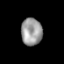
Tissue: prostate
Cell type: Myeloid cells
Senescence score: 0.2644
Nuclear area (px): 559
Mean DAPI intensity: 155.893